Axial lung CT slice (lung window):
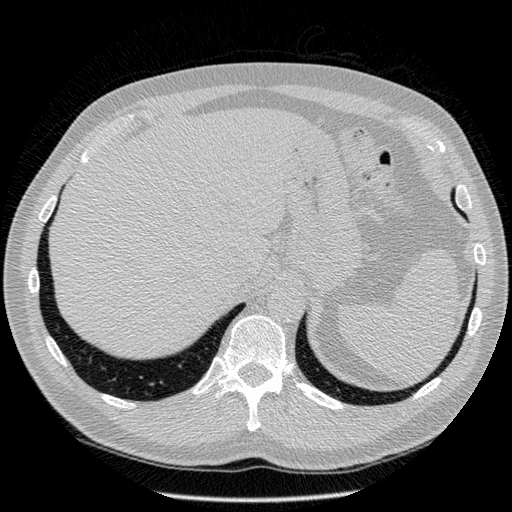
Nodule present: no